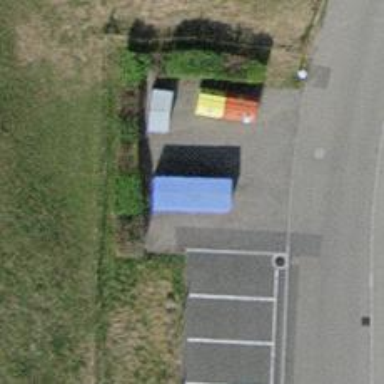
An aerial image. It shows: Recycling container for scrap metal at recycling facility.